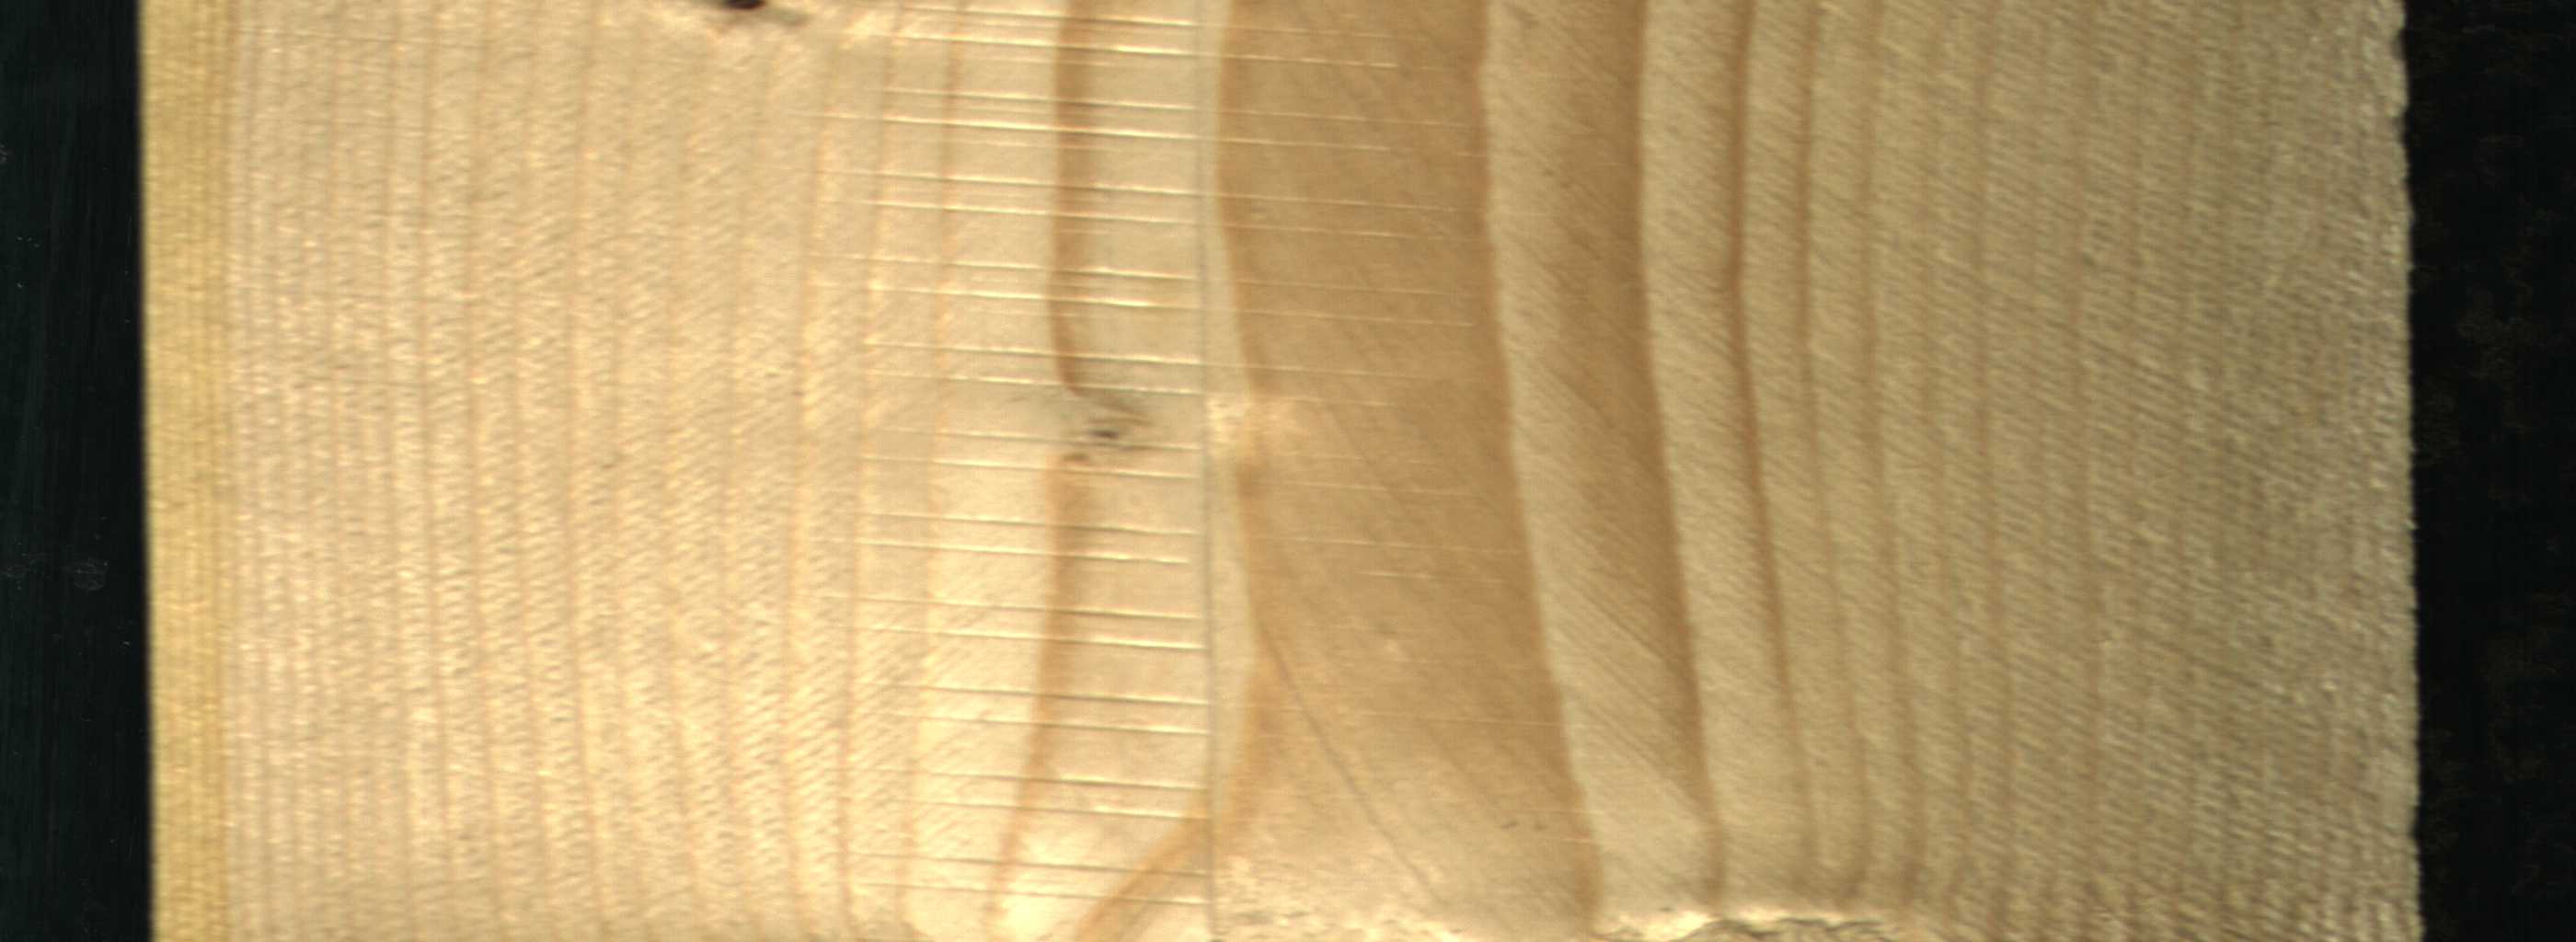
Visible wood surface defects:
Dead_Knot